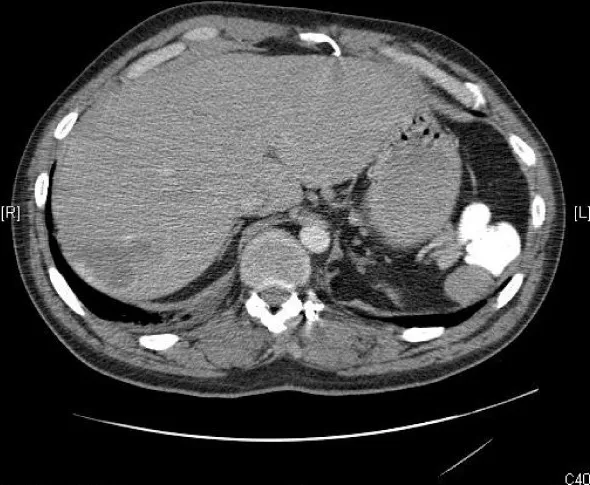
Axial CT through the liver during arterial phase shows peripheral enhancement of the 6 x 5 cm haemangioma in segment 7. There is a 3 cm splenunculus on the left side.
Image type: radiology (ct)